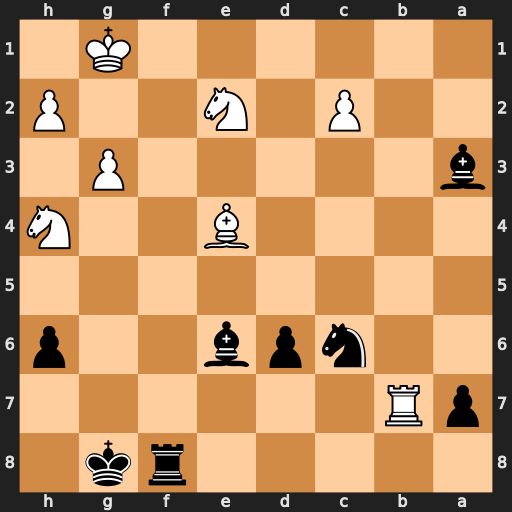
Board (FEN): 5rk1/pR6/2npb2p/8/4B2N/b5P1/2P1N2P/6K1
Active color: b
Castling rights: -
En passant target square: -
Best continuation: Bc5+ Kg2 Rf2+